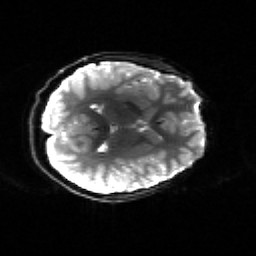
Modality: sbref
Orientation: axial
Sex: male
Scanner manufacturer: siemens
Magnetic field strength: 3 T
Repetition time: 5 s
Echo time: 0.071 s